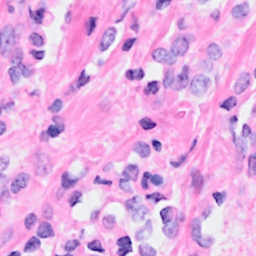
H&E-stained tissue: Breast